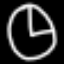
Label: clock